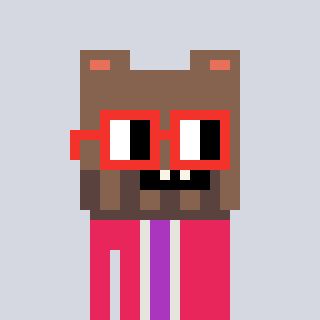
a pixel art character with square red glasses, a bear-shaped head and a redpinkish-colored body on a cool background